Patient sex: M
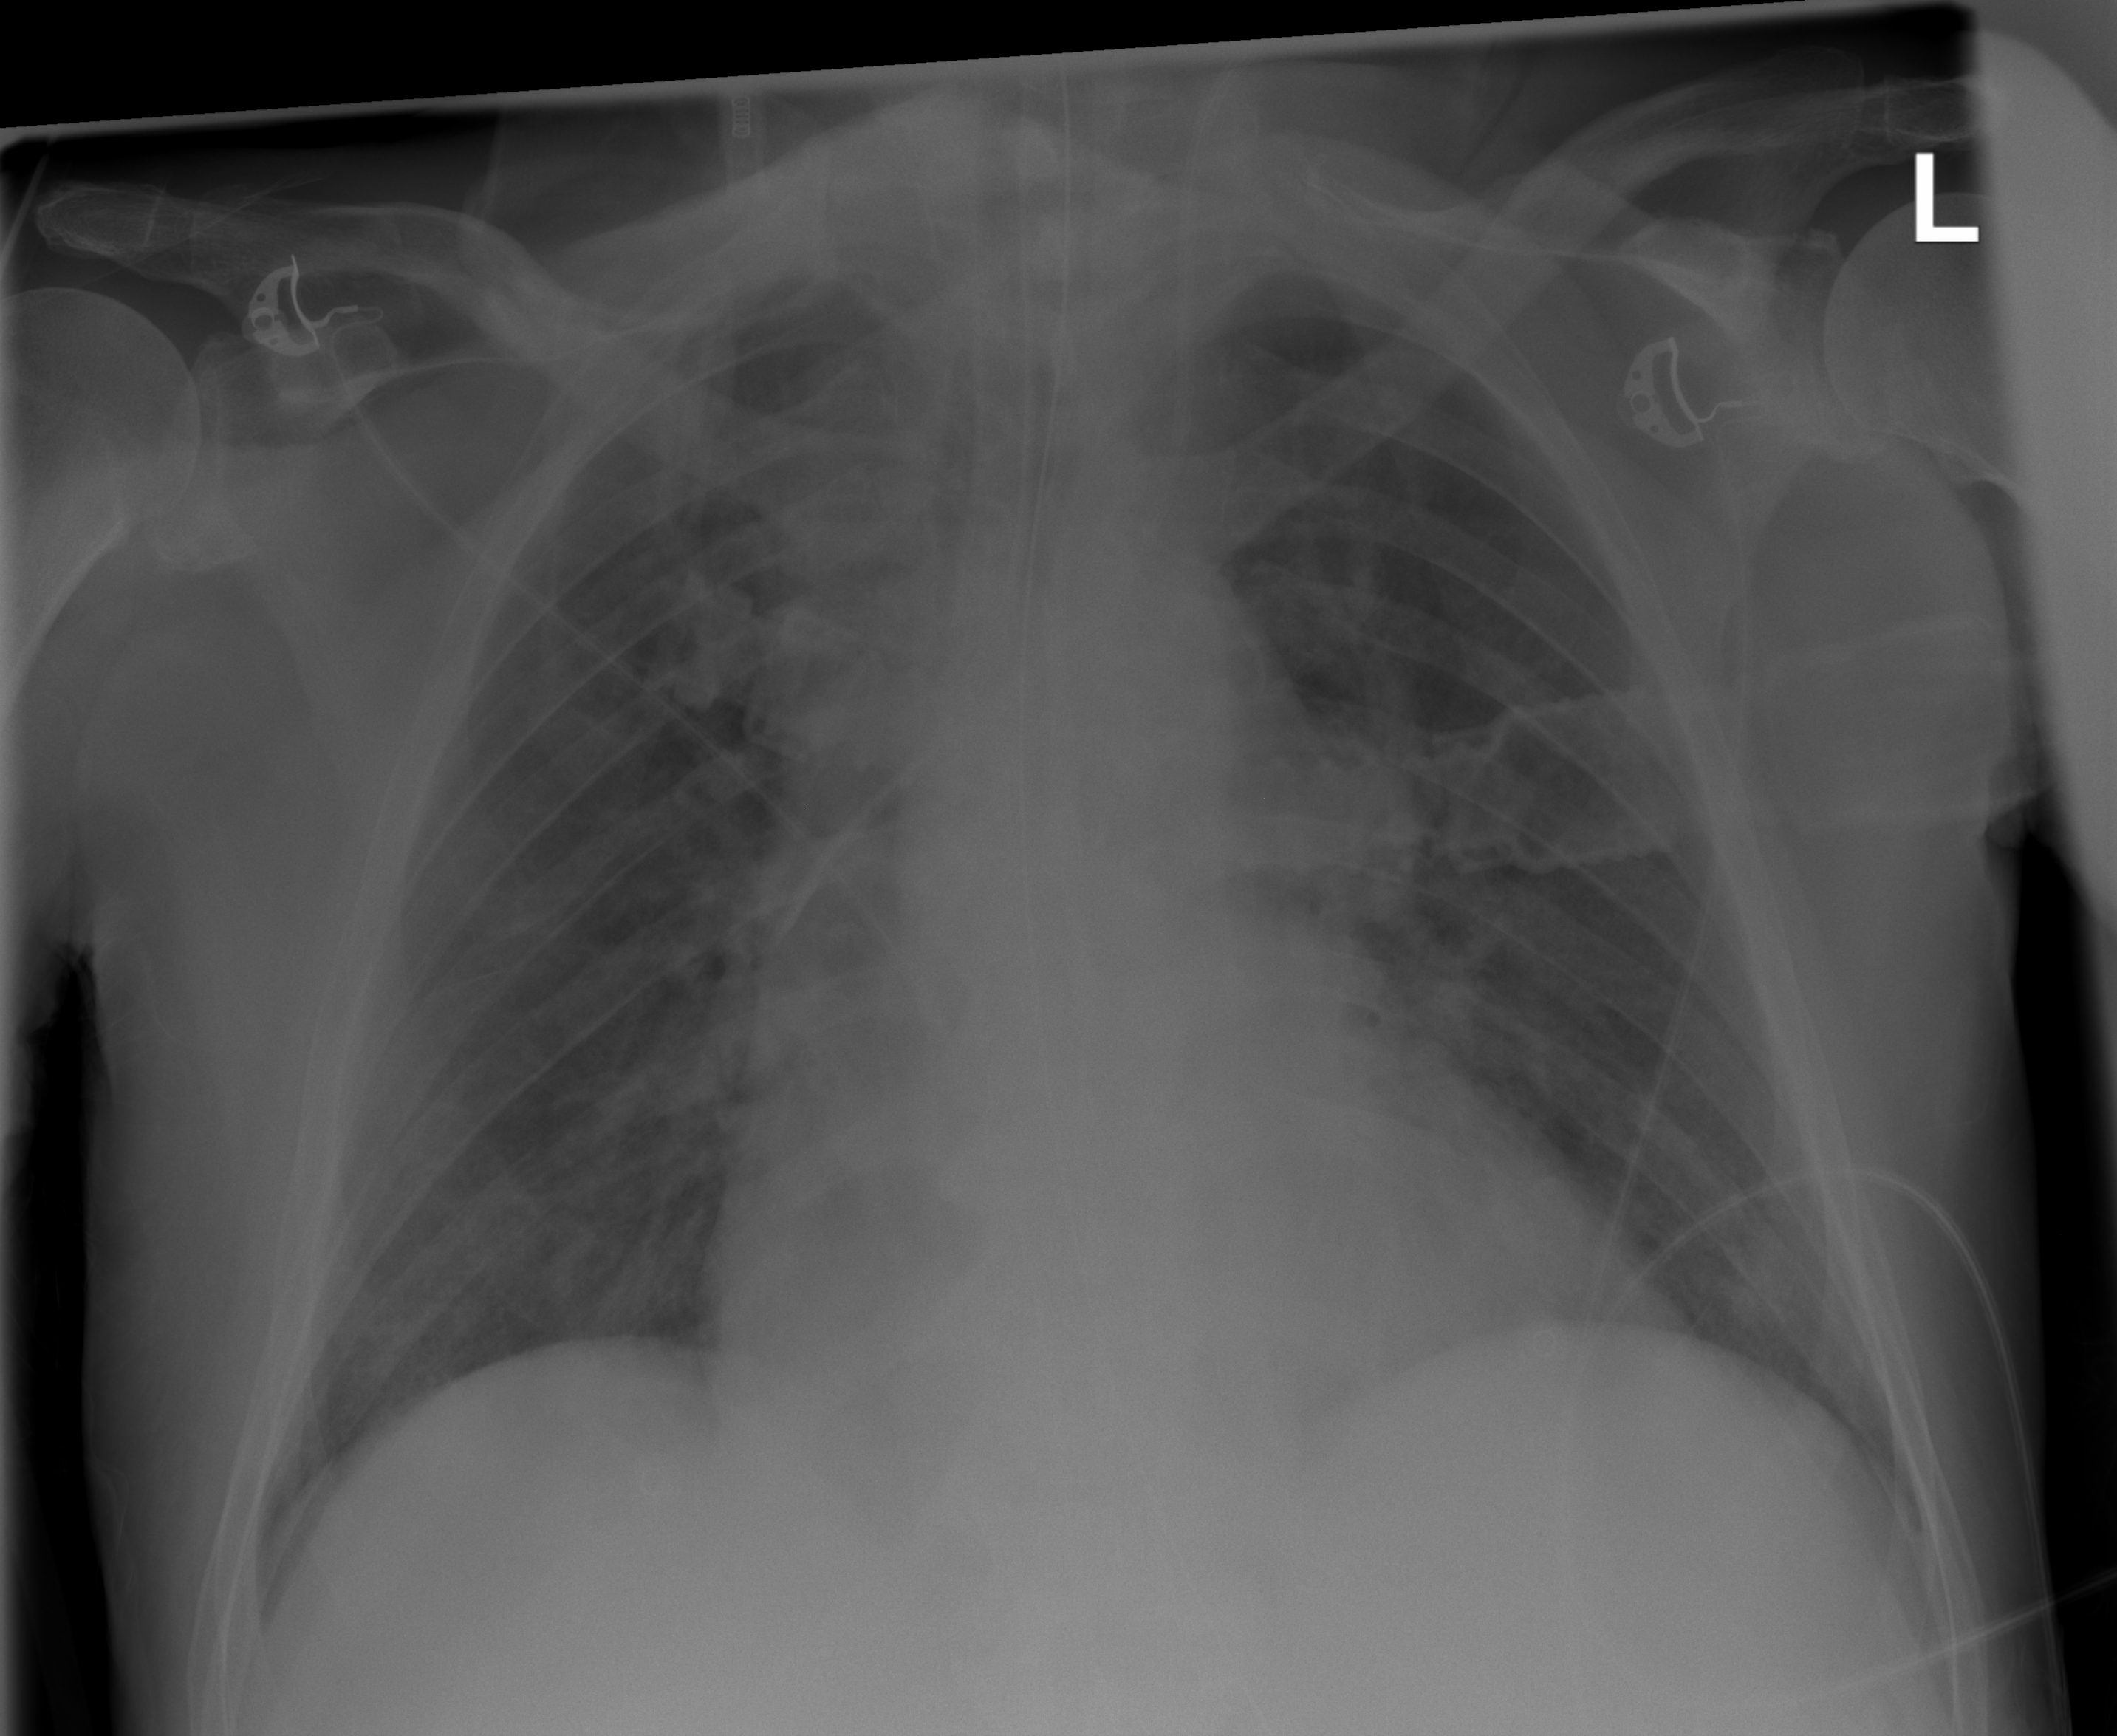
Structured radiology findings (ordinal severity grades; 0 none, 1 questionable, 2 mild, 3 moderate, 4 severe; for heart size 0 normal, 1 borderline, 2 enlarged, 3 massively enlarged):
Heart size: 1
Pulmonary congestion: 1
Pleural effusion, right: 0
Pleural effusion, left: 0
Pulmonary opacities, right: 0
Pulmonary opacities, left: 2
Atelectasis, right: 0
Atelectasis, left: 0